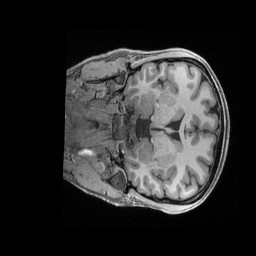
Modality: T1w
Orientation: coronal
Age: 27
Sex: female
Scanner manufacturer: siemens
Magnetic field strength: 3 T
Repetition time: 2.4 s
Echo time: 0.00228 s